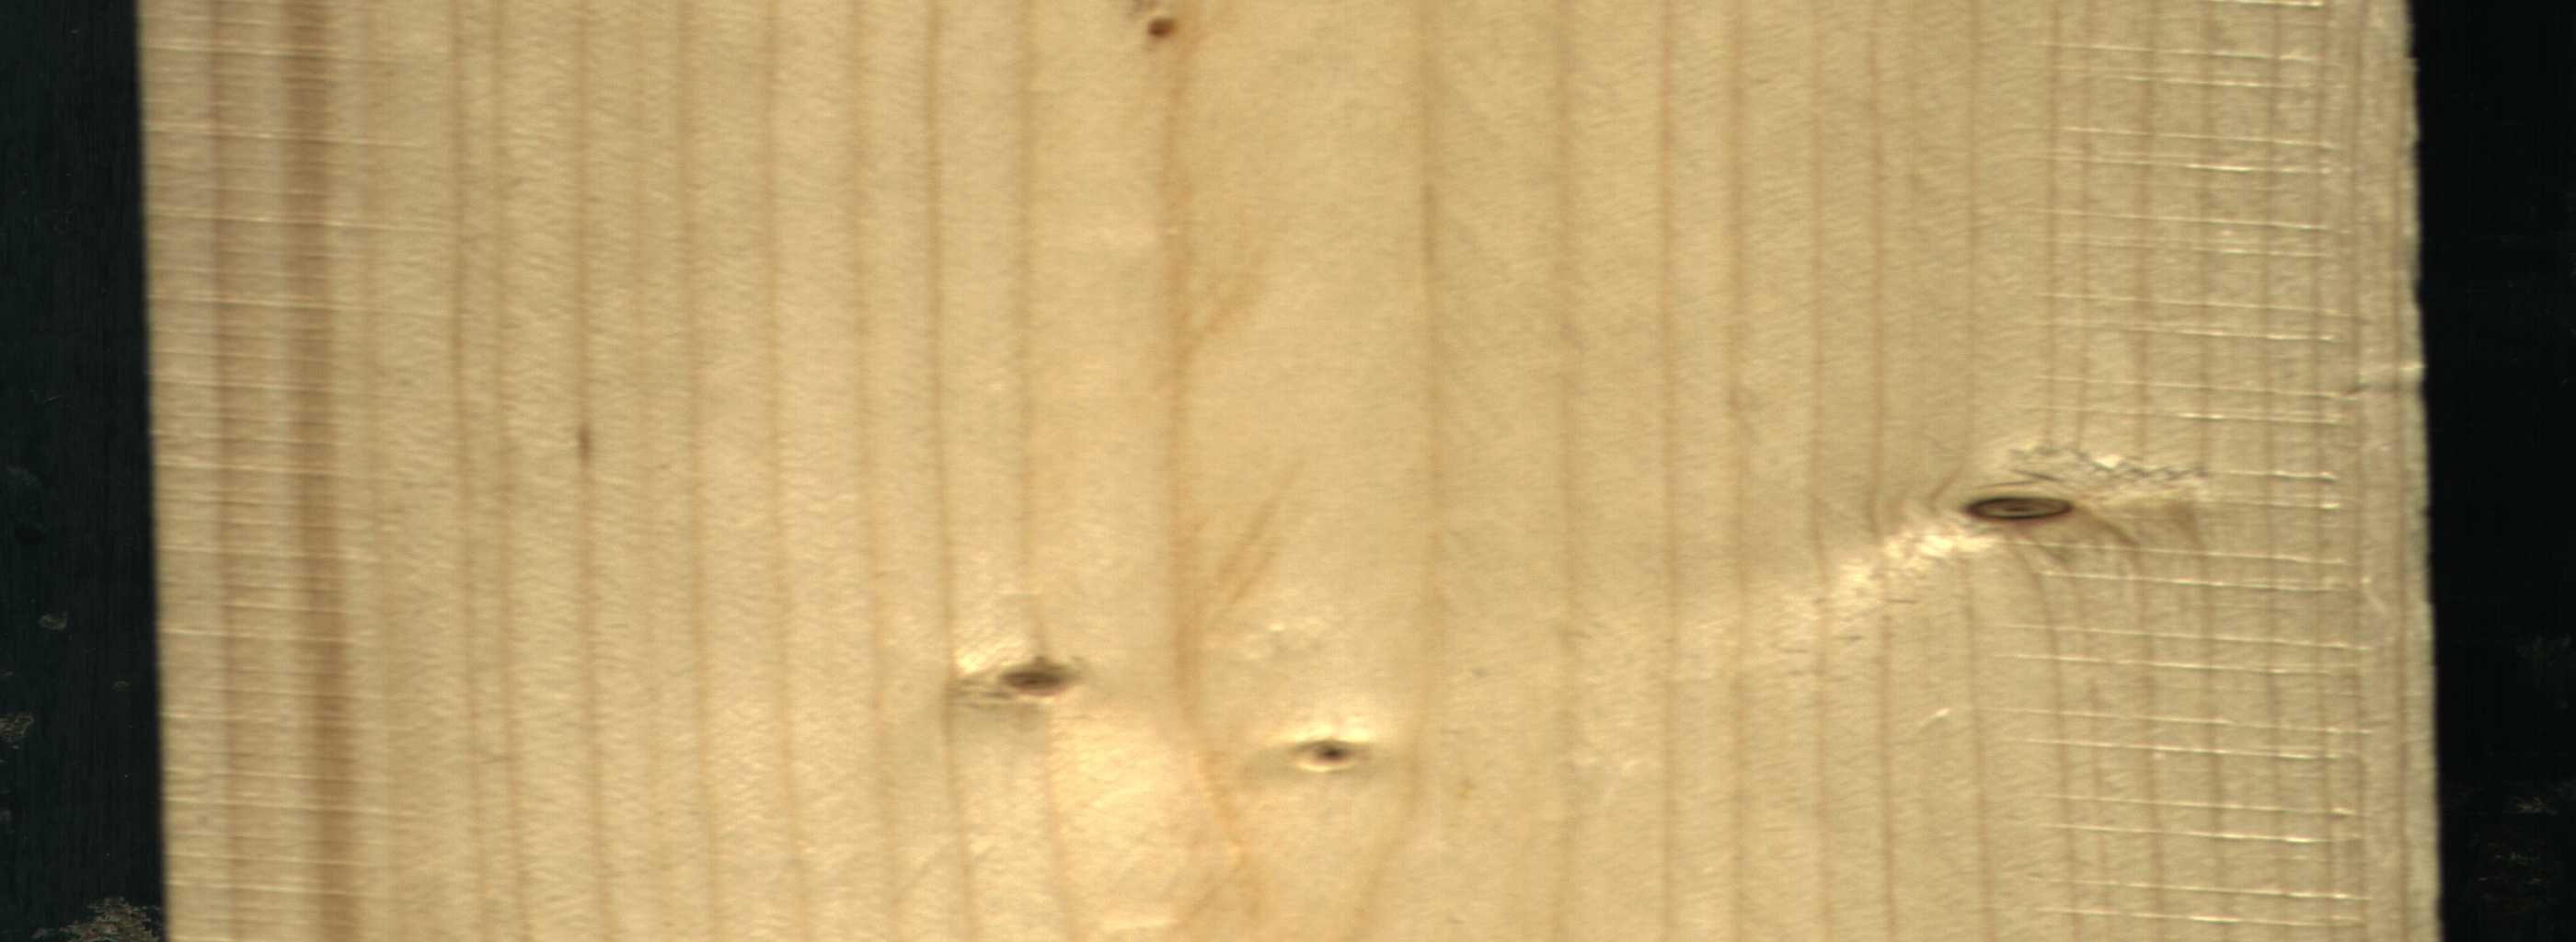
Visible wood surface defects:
Dead_Knot
Live_Knot
Live_Knot